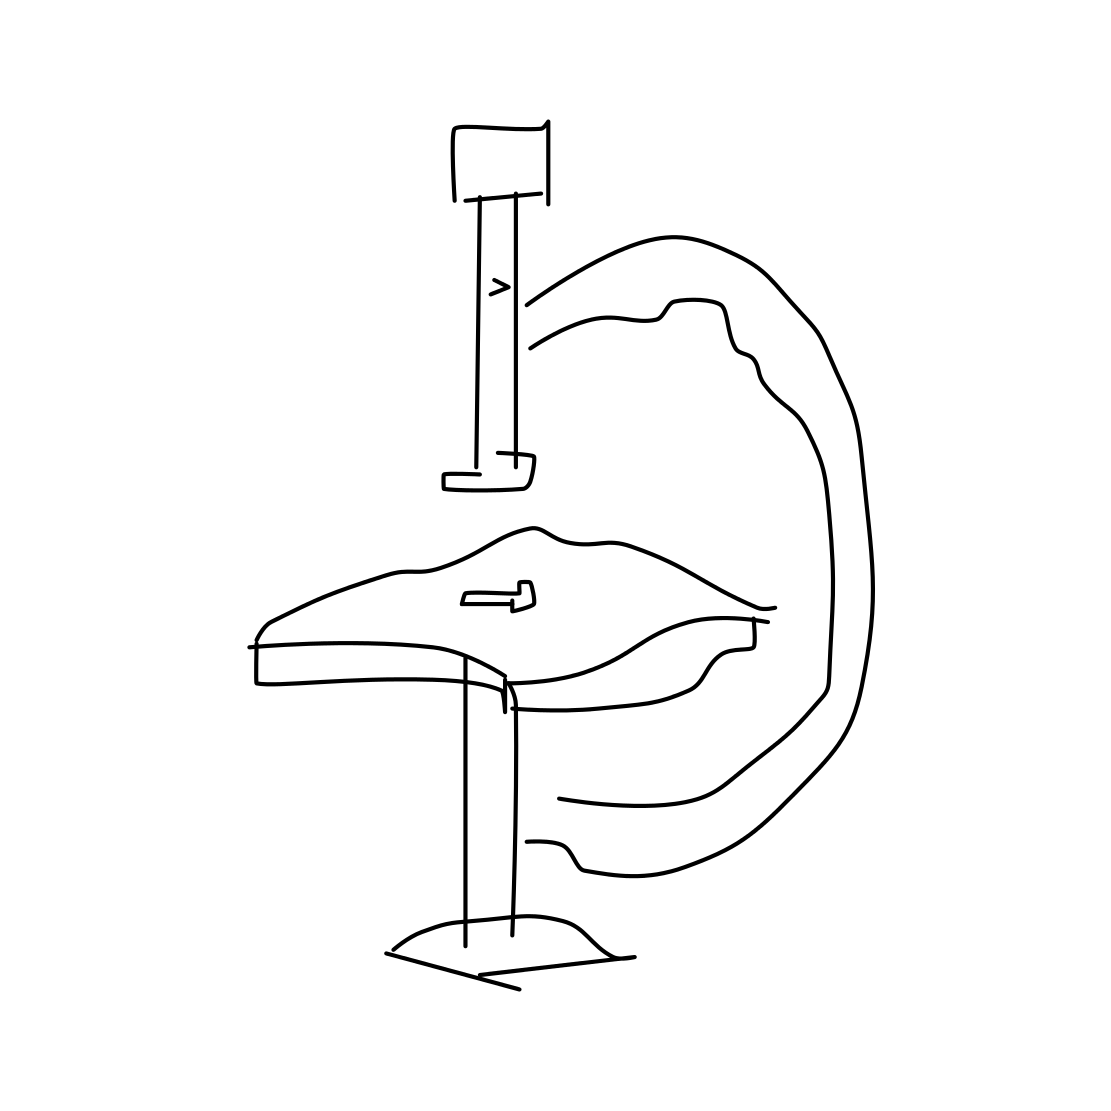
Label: microscope